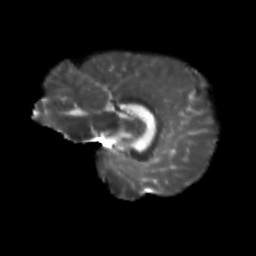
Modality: T2w
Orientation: sagittal
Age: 14
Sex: male
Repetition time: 9.512 s
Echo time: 0.089 s